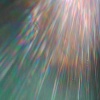
Label: sunburn